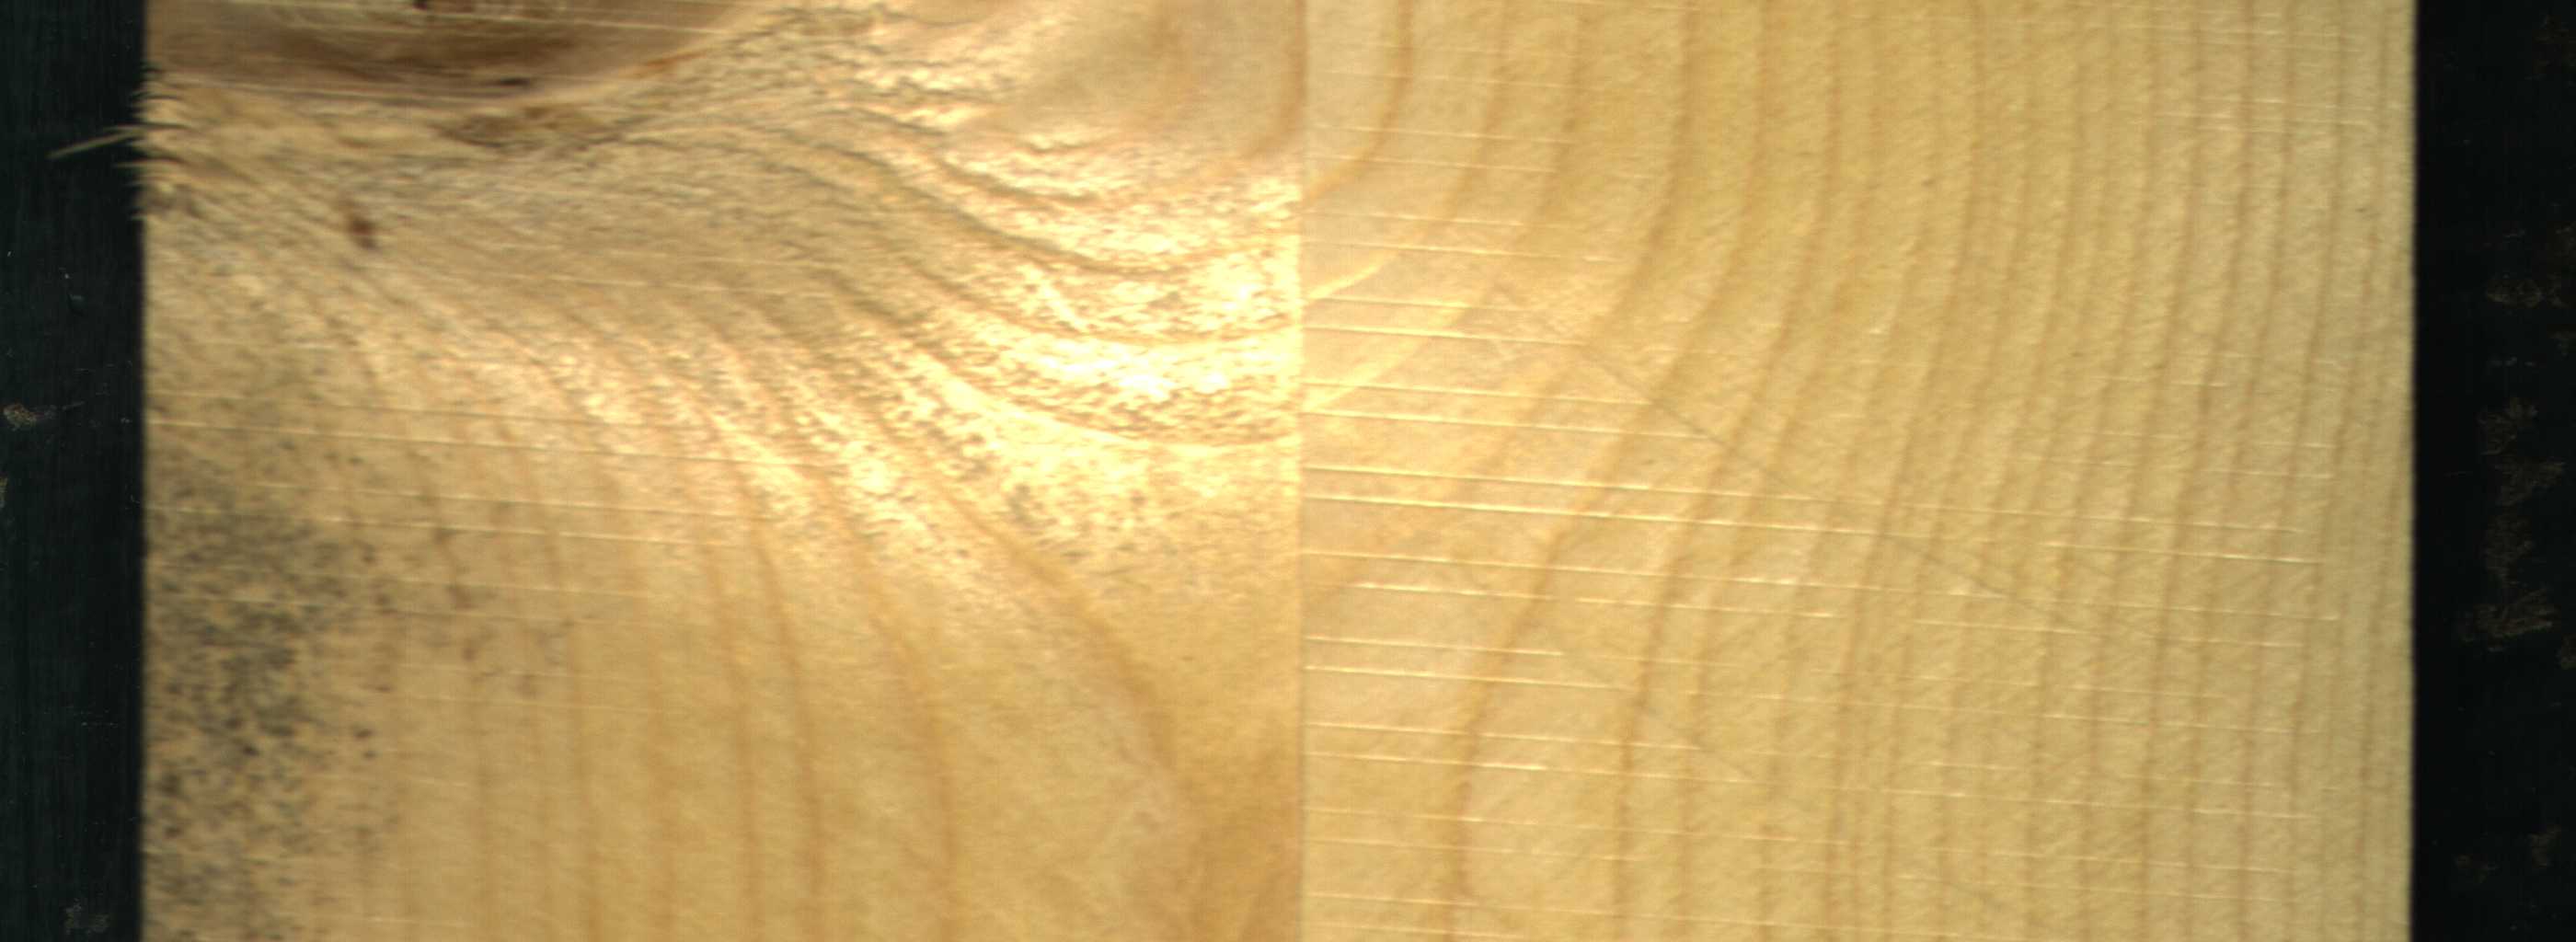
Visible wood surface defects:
Live_Knot